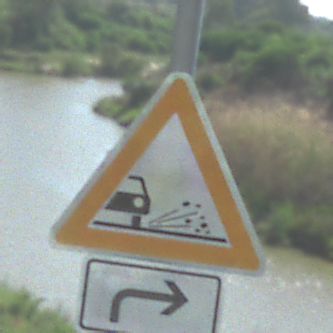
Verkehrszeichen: SplittSchotter
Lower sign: RichtungsangabeDurchPfeile5
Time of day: MorningAfternoon
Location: Outdoor (Special)
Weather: Clear
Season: NotSpecified
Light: Natural